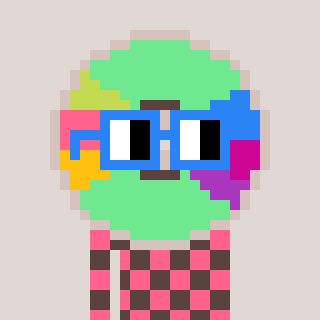
a pixel art character with square blue glasses, a cd-shaped head and a darkbrown-colored body on a warm background